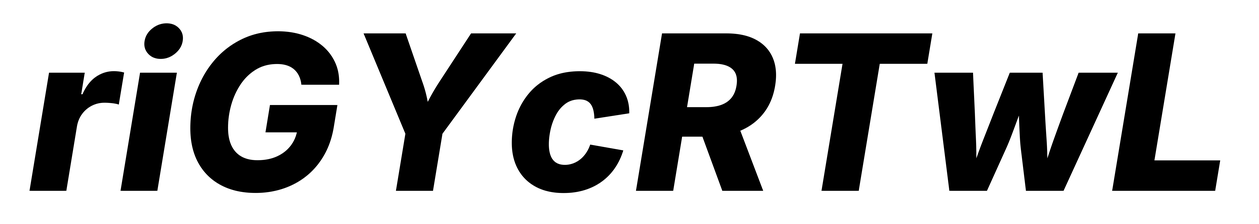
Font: Inter-Italic_ExtraBold_Italic